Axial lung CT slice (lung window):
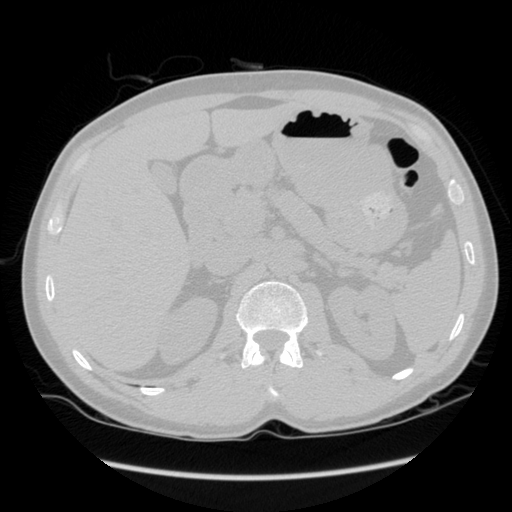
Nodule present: no